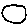
Label: moon